九年级 · 解析几何
(本小题8.0分)

已知 $\triangle \mathrm{ABC}$, 以 $\mathrm{AB}$ 为直径的 $\odot O$ 分别交 $\mathrm{AC}$ 于 $D, \mathrm{BC}$ 于 $E$, 连接 $E D$, 若 $E D=E C$.

(1)求证: $\mathrm{AB}=\mathrm{AC}$;

(2)若 $\mathrm{AB}=4, \mathrm{BC}=2 \sqrt{3}$, 求 $\mathrm{CD}$ 的长.

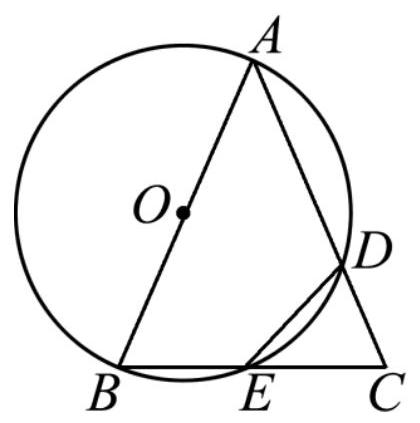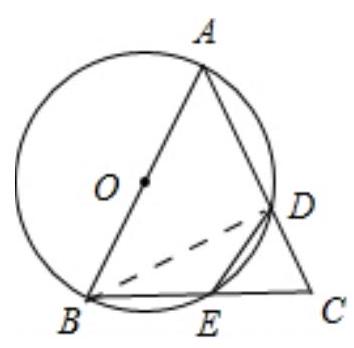
答案: (1)证明: $\because E D=E C$,

$\therefore \angle E D C=\angle C$,

$\because \angle E D C+\angle A D E=180^{\circ}, \angle A B C+\angle A D E=180^{\circ}$,

$\therefore \angle E D C=\angle A B C$,

$\therefore \angle A B C=\angle C$,

$\therefore A B=A C$

(2)解: 连接BD,

$\because A B$ 为直径,

$\therefore B D \perp A C$,

设 $C D=a ，$

由(1)知 $A C=A B=4$,

则 $A D=4-a$ ，

在 Rt $\triangle A B D$ 中, 由勾股定理可得:

$B D^{2}=A B^{2}-A D^{2}=4^{2}-(4-a)^{2}$,

在Rt $\triangle C B D$ 中, 由勾股定理可得:

$B D^{2}=B C^{2}-C D^{2}=(2 \sqrt{3})^{2}-a^{2}$,

$\therefore 4^{2}-(4-a)^{2}=(2 \sqrt{3})^{2}-a^{2}$,

解得: $a=\frac{3}{2}$,
即: $C D=\frac{3}{2}$.

解析: 本题考查了圆周角定理, 圆内接四边形的性质, 等腰三角形的判定和性质, 勾股定理, 正确的作出辅助线是解题的关键.

(1)由等腰三角形的性质得到 $\angle \mathrm{EDC}=\angle C$, 由圆内接四边形的性质得到 $\angle \mathrm{EDC}=\angle \mathrm{ABC}$, 由此推得 $\angle \mathrm{ABC}=\angle C$, 由等腰三角形的判定即可证得结论;

(2)连接 $B D$, 由 $A B$ 为直径, 可证得 $B D \perp A C$, 结合勾股定理可求得 $C D$ 的长.